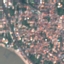
Label: Residential